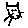
Label: cat